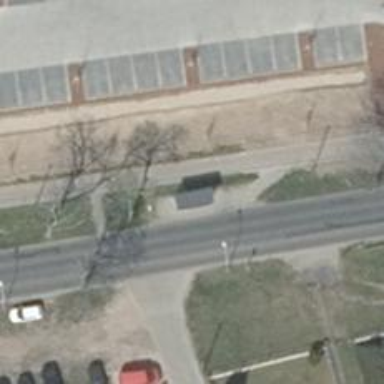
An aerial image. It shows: Shelter for public transport.